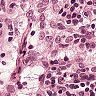
Metastatic tissue present: no